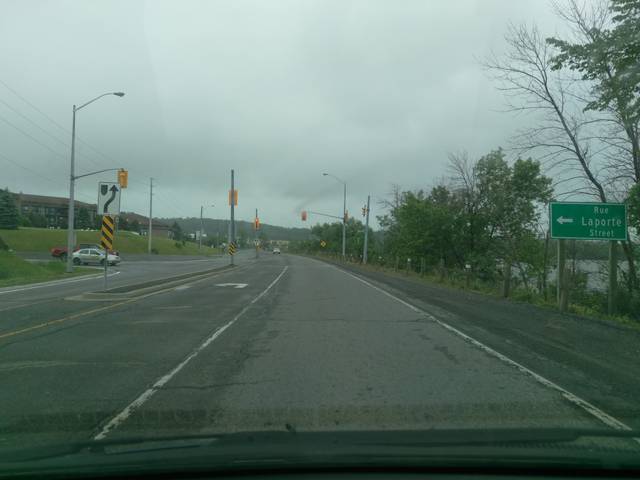
Region: Canada
Coordinates: 45.54, -75.306